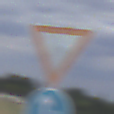
Verkehrszeichen: VorfahrtGewaehren
Zusatzzeichen unten: VorgeschriebeneFahrtrichtungGeradeausOderRechts
Umgebung: Outdoor, Nature
Tageszeit: Midday
Wetter: PartlyCloudy
Licht: Natural
Jahreszeit: NotSpecified
Kontrast: HighContrast